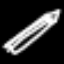
Label: pencil